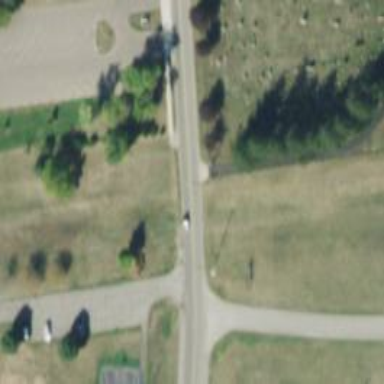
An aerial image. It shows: Footway along the road.